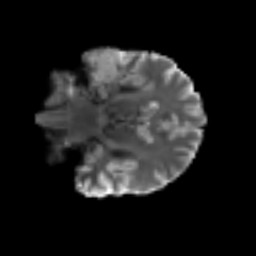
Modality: T2w
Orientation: coronal
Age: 55
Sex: male
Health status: ill
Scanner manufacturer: siemens
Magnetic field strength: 3 T
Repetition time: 8.7 s
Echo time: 0.11 s